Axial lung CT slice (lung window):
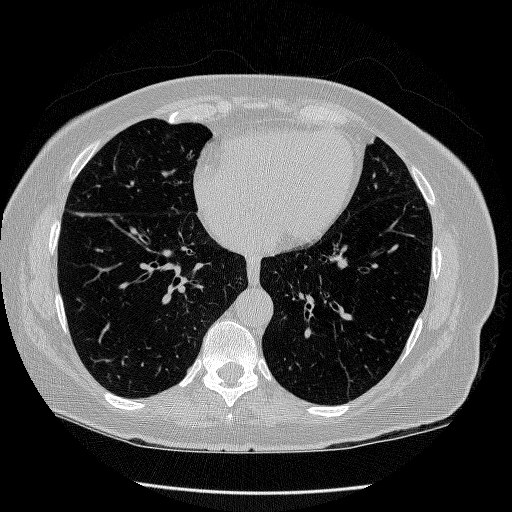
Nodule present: no